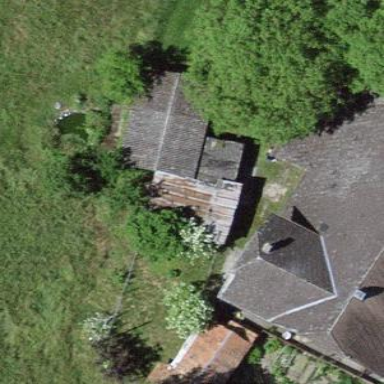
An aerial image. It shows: Rural barn.